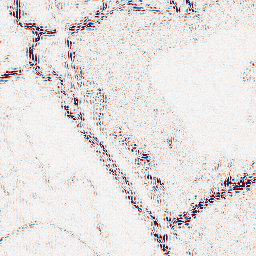
Category: wavelet
Decomposition family: wavelet_biorthogonal
Decomposition parameters: wavelet: bior3.5
level: 2
Upsampling method: cubic_catmull_rom
Upsampling parameters: scale: 4
Upsampling scale: 4